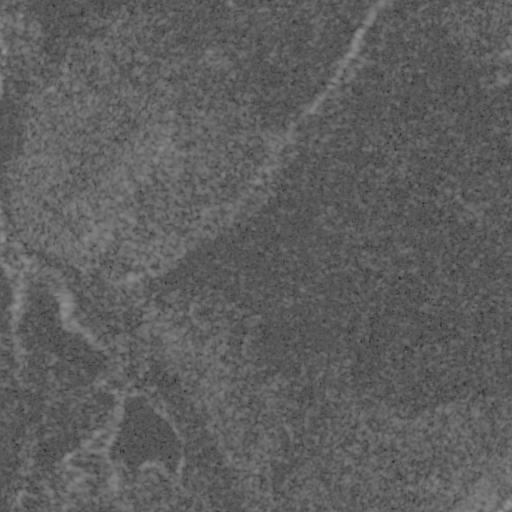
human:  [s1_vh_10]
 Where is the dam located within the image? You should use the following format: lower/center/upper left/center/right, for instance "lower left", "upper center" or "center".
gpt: The dam is located in the lower left of the image.
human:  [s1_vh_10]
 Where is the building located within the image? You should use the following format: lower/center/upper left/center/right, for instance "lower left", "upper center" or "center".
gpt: The building is located in the upper left of the image.
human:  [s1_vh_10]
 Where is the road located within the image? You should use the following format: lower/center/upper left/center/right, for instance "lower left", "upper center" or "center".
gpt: There is no road in the image.

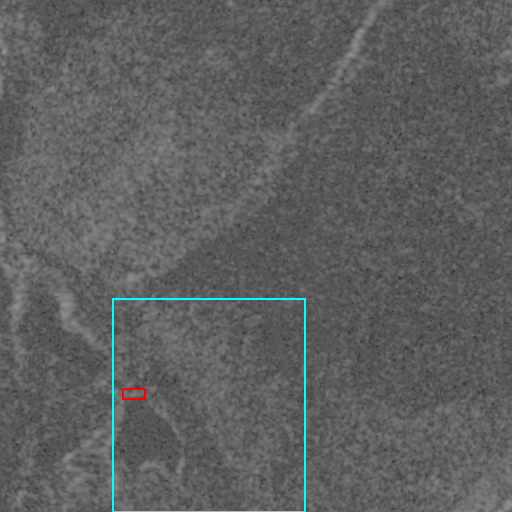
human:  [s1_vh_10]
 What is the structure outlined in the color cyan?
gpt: The structure outlined in cyan is a crop field.
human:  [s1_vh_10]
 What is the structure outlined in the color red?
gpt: The structure outlined in red is a dam.
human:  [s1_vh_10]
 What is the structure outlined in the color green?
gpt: There is no green outline.